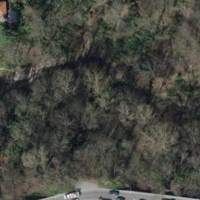
EUNIS habitat code: 55
Species observed at this site:
Geum urbanum